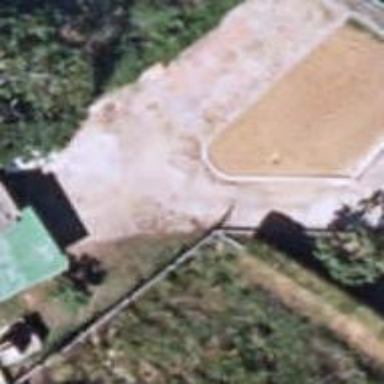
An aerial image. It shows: Fence is in the image.